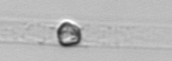
Label: Dactyliosolen_blavyanus